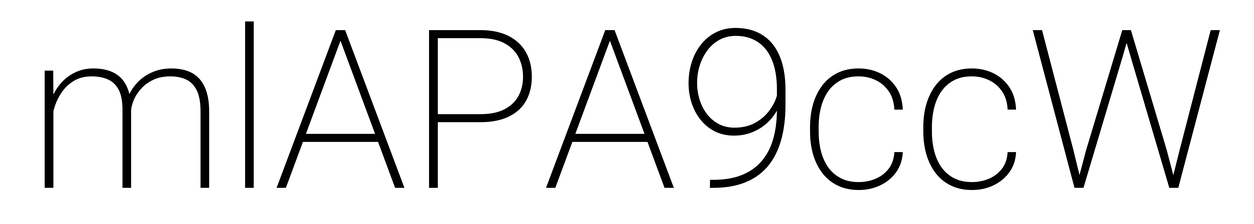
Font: Roboto_ExtraLight